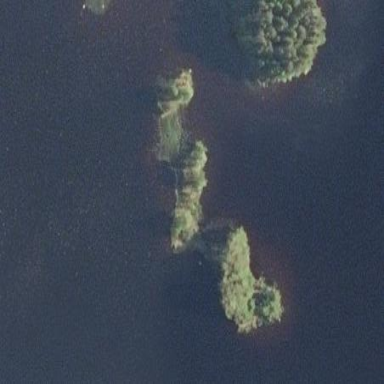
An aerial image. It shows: Islet.